Question: I can't see how this is possible from the documentation but here nike is doing it in their app so there must be a way.

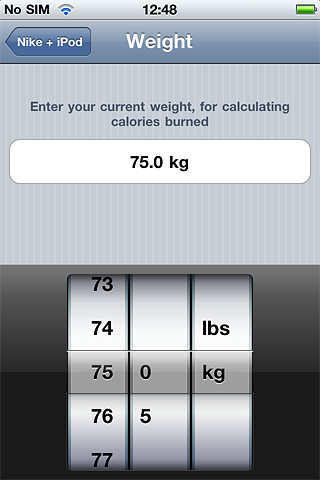
Answer: It's impossible unfortunately. Apple developed it for Nike, so they used tricks of their own to do it. It might actually be possible, but it's certainly undocumented if possible. Impossible for an App Store app. Let us know if you figure out a way to do it even if it's undocumented.